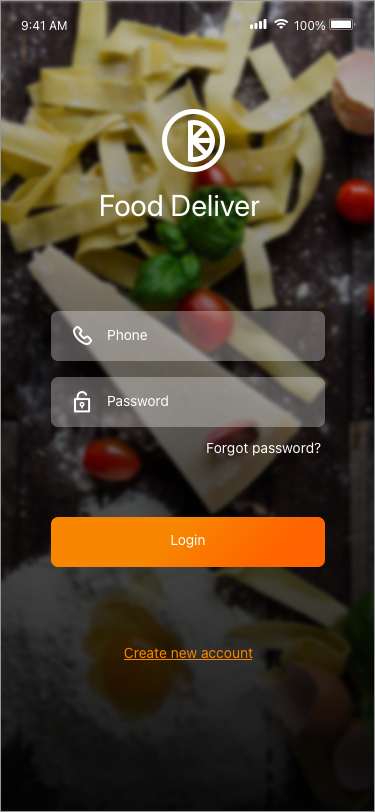
Text in this UI design:
100%
9:41 AM
Food Deliver
Phone
Password
Forgot password?
Login
Create new account